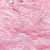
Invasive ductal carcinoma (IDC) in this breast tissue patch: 0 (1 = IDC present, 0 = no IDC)